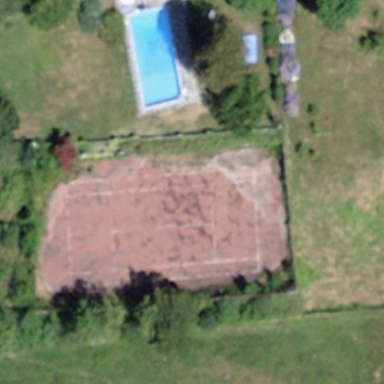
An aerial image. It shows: Tennis court on the leisure land pitch.